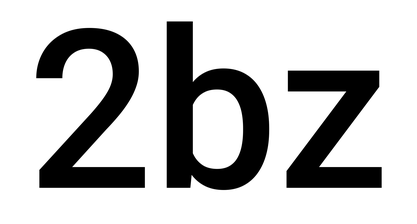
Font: Roboto_Medium